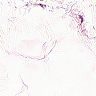
Metastatic tissue present: no